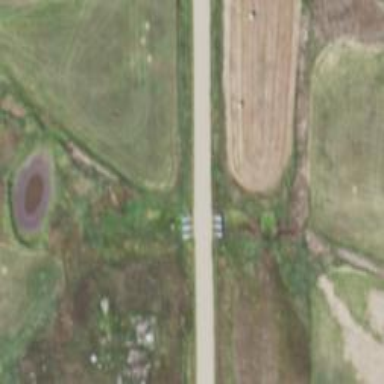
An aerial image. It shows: Track road.